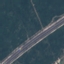
Label: Highway